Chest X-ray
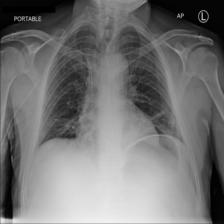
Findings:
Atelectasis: positive
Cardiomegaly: negative
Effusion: negative
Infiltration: negative
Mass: negative
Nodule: negative
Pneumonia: negative
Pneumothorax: negative
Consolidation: negative
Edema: negative
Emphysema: negative
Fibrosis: negative
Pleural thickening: negative
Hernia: negative